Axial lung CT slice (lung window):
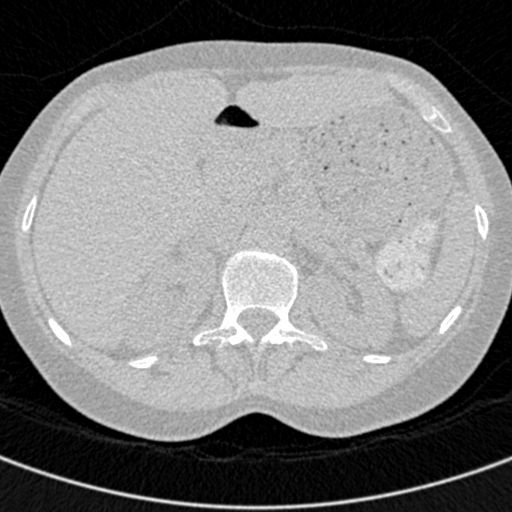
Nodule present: no